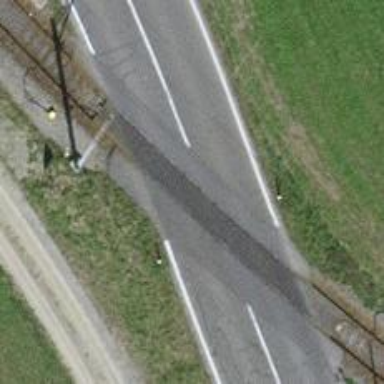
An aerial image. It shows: Railway level crossing.